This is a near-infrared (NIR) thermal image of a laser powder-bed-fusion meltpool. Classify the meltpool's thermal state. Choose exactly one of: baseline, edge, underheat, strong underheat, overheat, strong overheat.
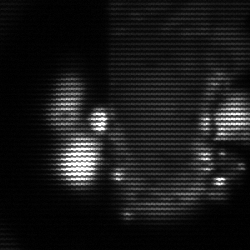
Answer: strong underheat